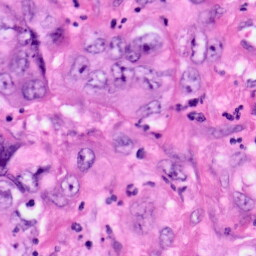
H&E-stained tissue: Pancreatic